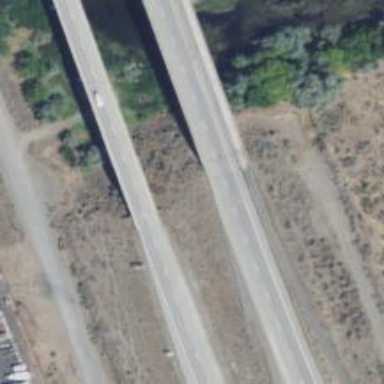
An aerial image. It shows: Beam-structured bridge on motorway.